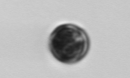
Label: Dinophyceae